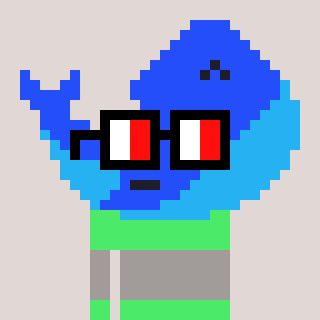
a pixel art character with square glasses with black frames and red eyes, a whale-shaped head and a teal-colored body on a warm background